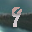
Label: 9